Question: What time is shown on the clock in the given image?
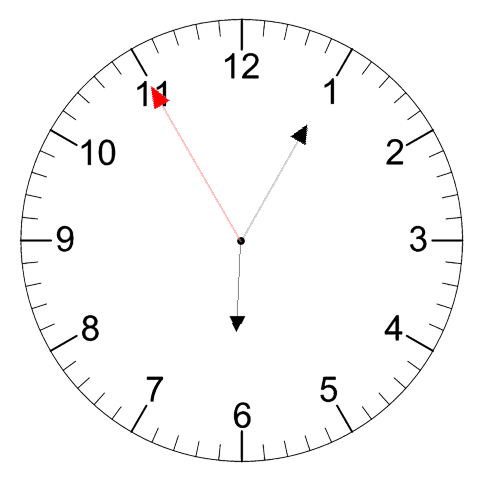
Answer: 06:04:55